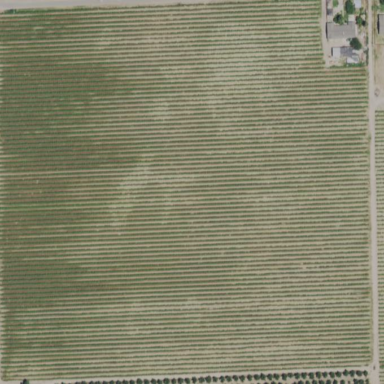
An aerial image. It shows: Vineyard with grape crops.